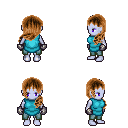
a pixel art fantasy rpg character, female body template, dark elf, purple skin, teal tunic, teal pants, brown left-swept hairstyle, metal gloves, four views (front, back, left, right), 2x2 character sprite sheet, small pixel art, hard edges, no anti-aliasing